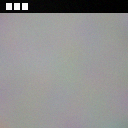
Screen state: on